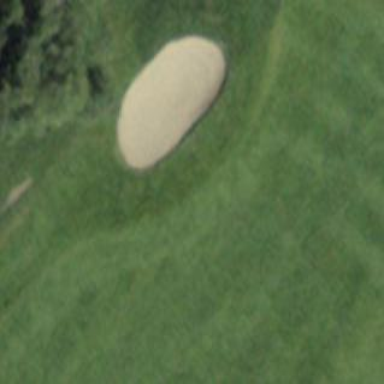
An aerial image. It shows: Golf bunker filled with sandy terrain.